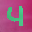
Label: 4